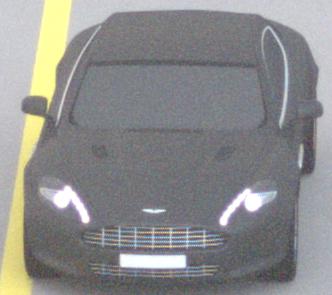
Make: Aston Martin
Model: Rapide
Detailed model: Rapide
Model produced from: 2010/03
Model produced until: 2013/07
Doors: 5
Color: gray
Road condition: dry road
Daytime: night
Contrast: low contrast